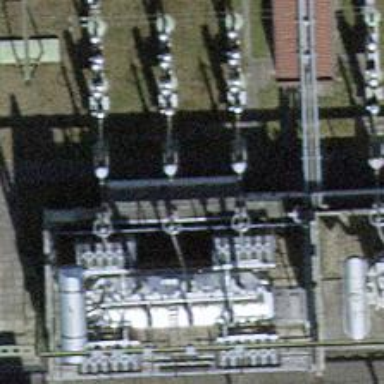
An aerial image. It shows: Insulator used in power systems.